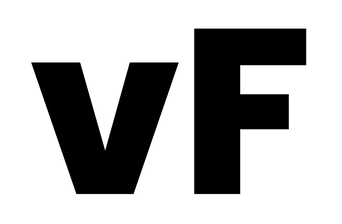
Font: Poppins-ExtraBold